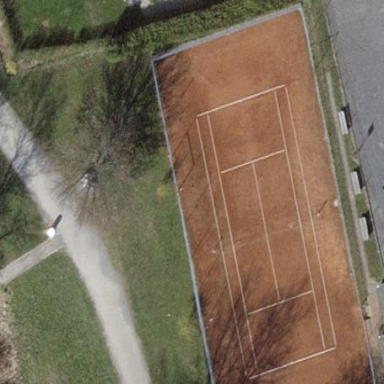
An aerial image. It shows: Clay tennis court pitch.